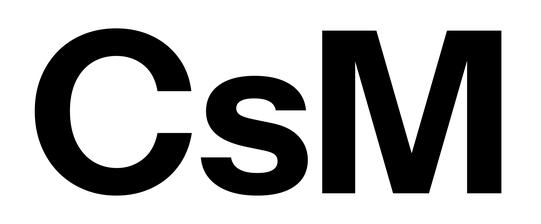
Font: InstrumentSans_Bold